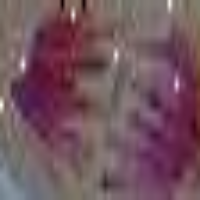
Label: anaphase